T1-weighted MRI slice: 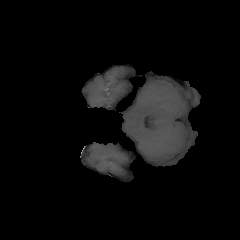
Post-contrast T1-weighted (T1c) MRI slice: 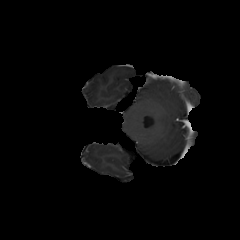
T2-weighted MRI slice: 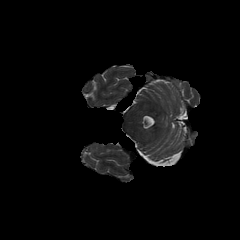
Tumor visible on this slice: no